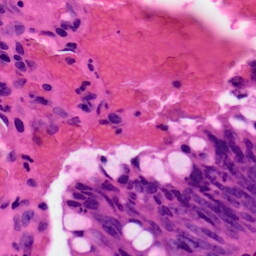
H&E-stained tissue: Colon